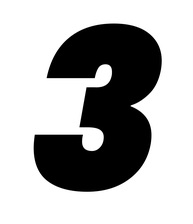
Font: Poppins-BlackItalic